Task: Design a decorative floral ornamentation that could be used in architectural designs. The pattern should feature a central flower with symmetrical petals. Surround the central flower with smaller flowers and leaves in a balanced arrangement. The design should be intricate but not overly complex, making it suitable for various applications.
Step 887:
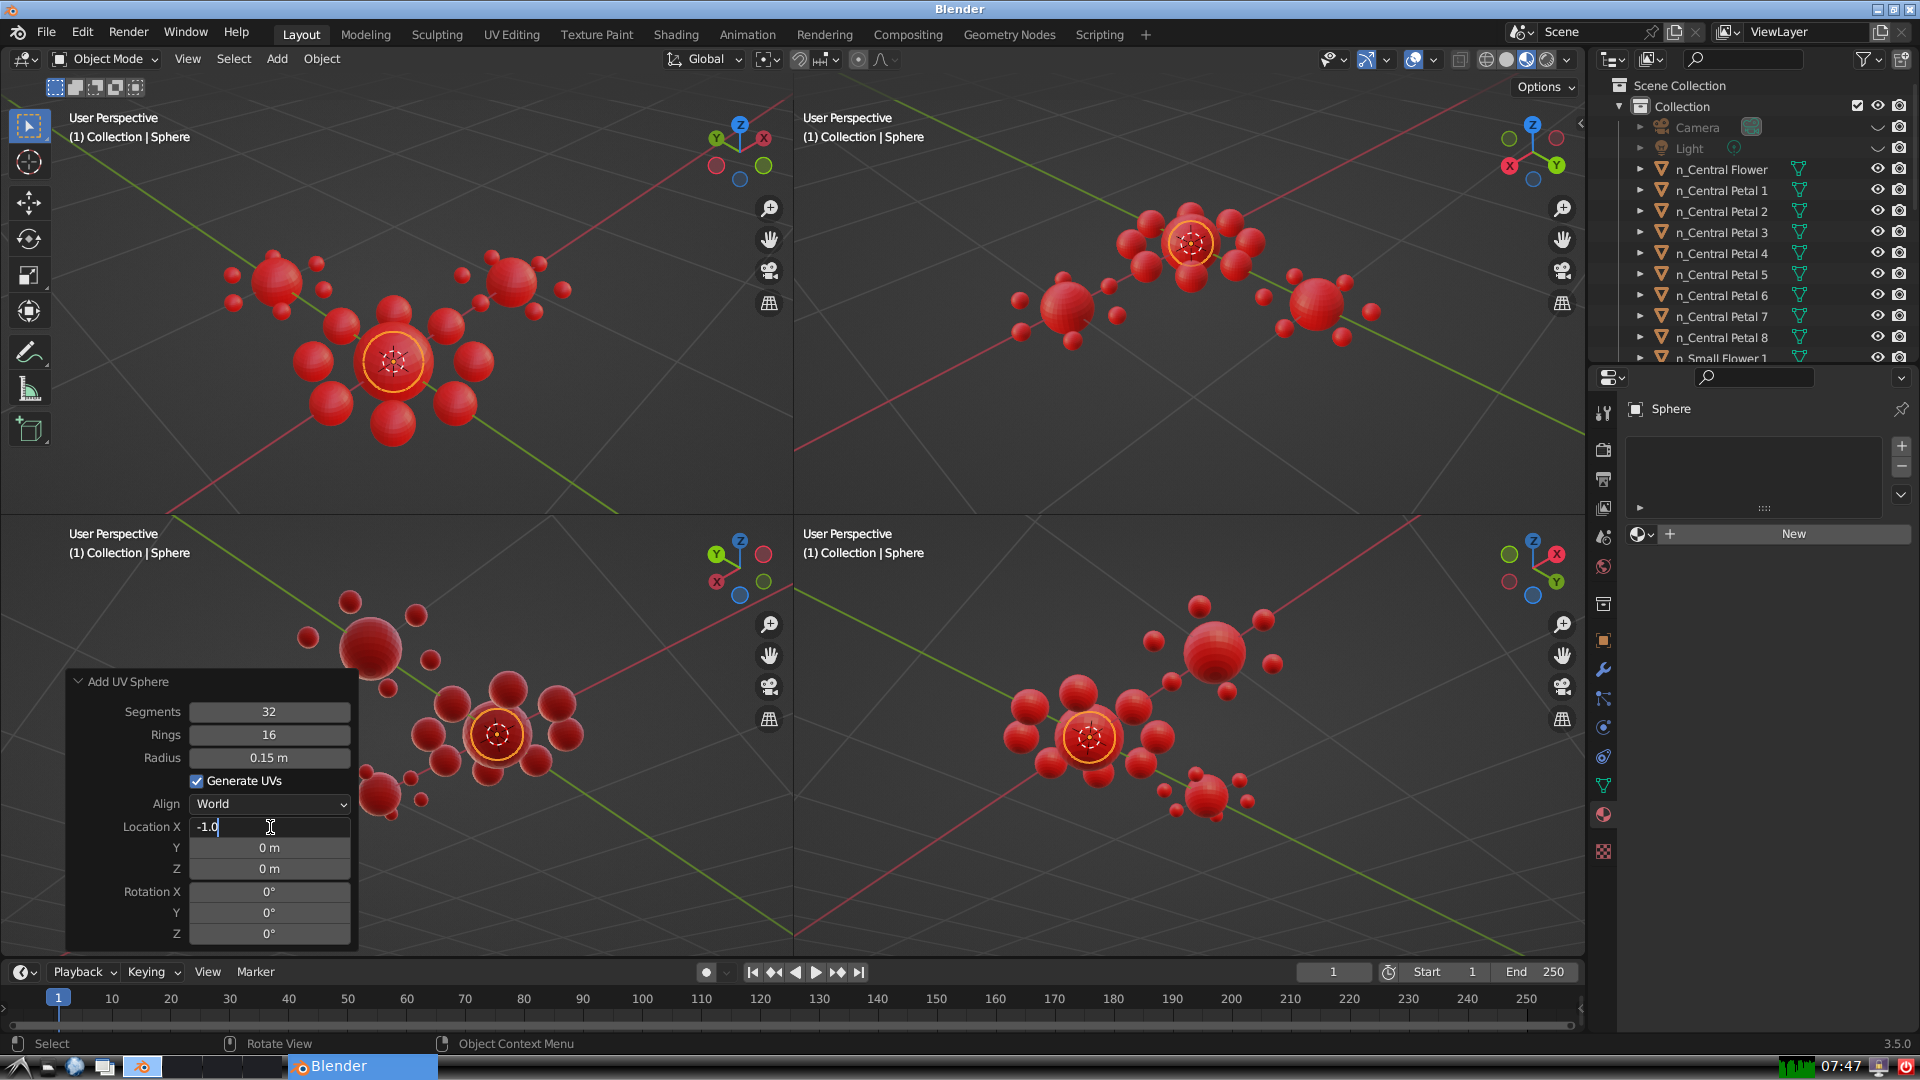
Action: {"key_press": ['Return']}